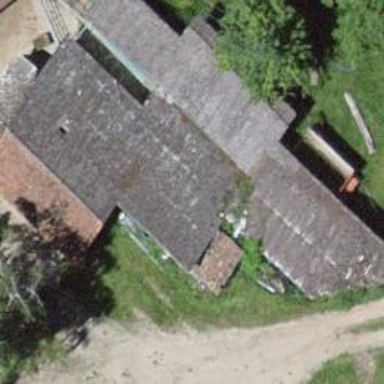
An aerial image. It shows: Garage.